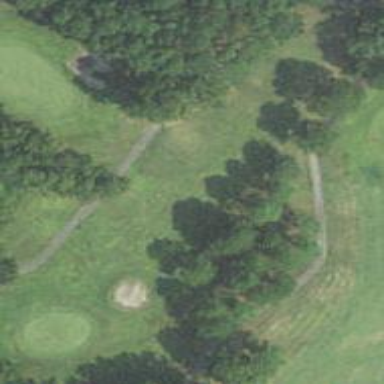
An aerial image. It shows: Golf pitch.